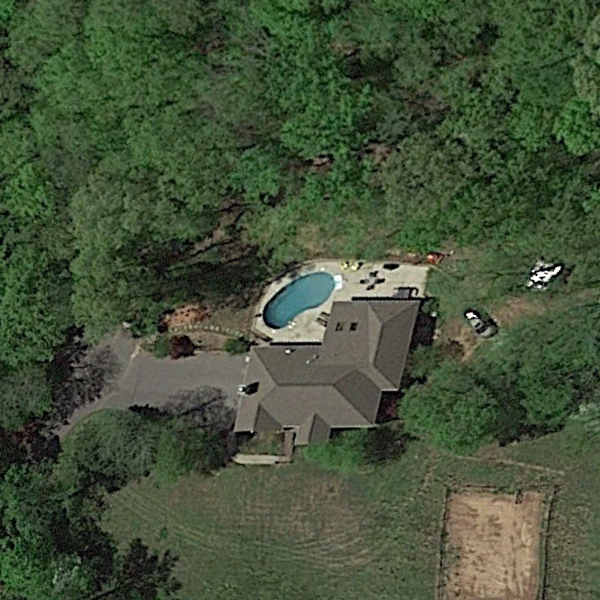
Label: SparseResidential